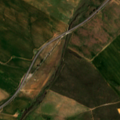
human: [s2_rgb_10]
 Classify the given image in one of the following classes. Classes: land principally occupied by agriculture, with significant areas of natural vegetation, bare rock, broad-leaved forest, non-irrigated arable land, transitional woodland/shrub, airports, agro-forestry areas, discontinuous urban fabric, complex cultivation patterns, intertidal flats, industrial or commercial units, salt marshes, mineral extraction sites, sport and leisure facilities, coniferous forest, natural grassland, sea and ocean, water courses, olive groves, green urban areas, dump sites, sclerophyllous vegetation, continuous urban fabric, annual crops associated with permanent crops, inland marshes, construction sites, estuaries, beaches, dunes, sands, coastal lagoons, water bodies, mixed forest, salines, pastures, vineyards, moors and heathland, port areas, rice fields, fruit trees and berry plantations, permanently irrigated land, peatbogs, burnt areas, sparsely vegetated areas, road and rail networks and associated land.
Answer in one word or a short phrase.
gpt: non-irrigated arable land, transitional woodland/shrub